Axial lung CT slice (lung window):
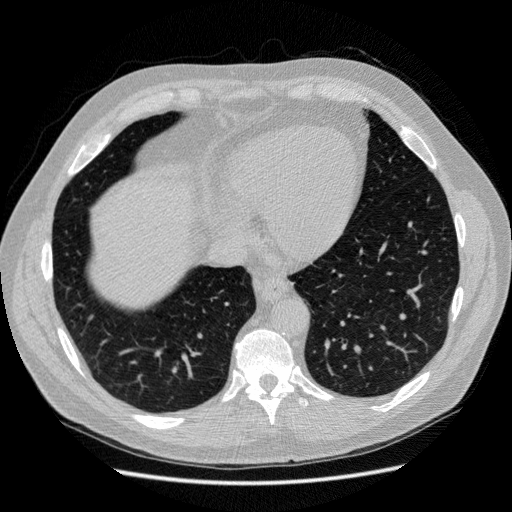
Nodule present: no